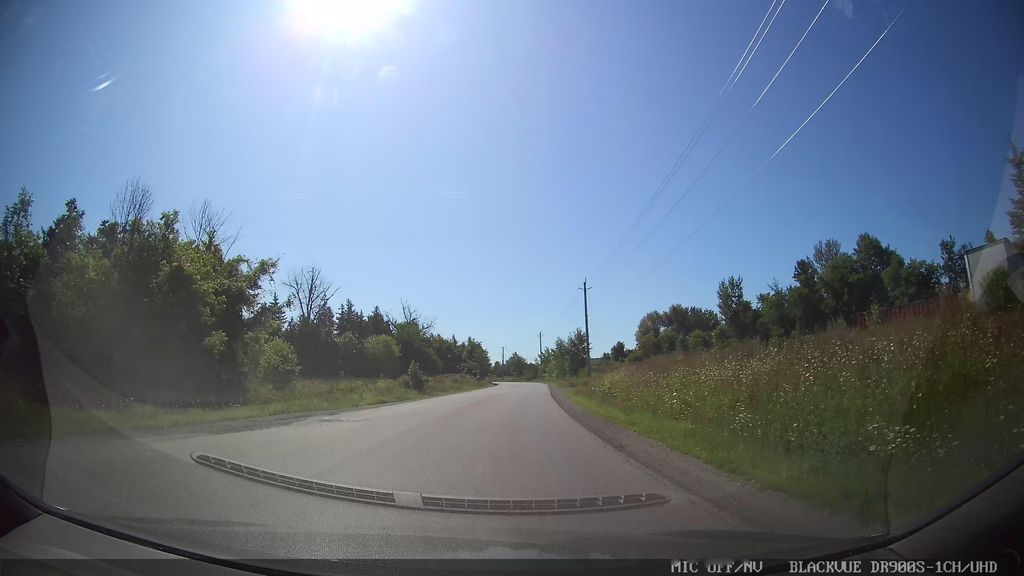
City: ottawa-gatineau